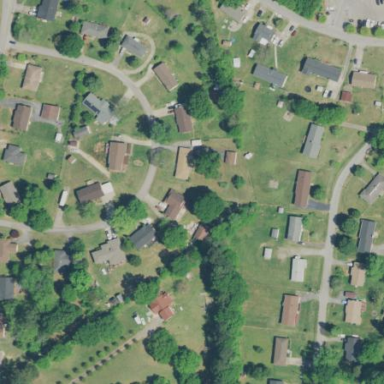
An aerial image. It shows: Residential area within neighborhood.